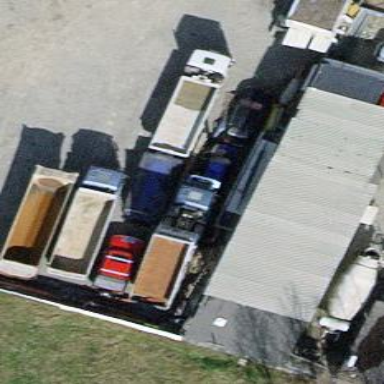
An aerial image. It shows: Shed.